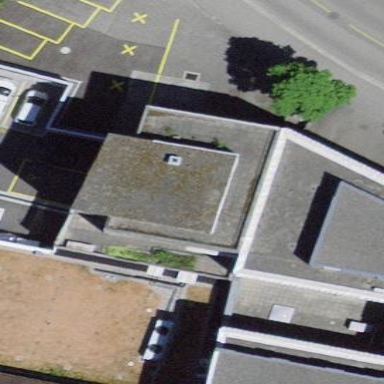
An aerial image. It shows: Commercial building.